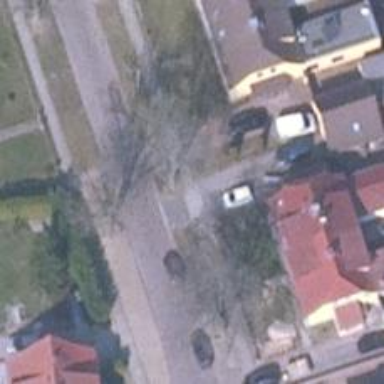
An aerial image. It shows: Driveway.